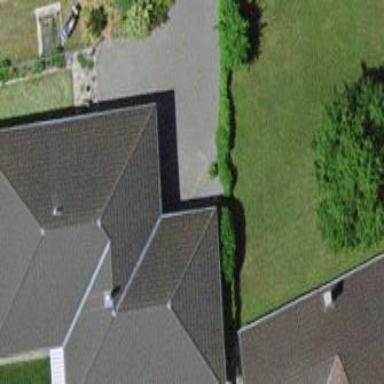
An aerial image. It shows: Residential building.